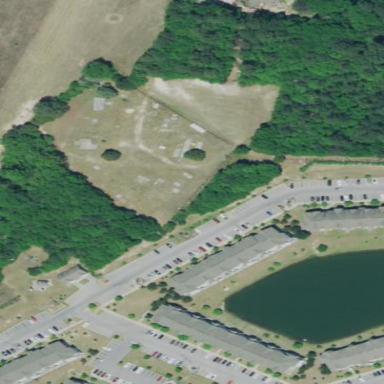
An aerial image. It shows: Cemetery.